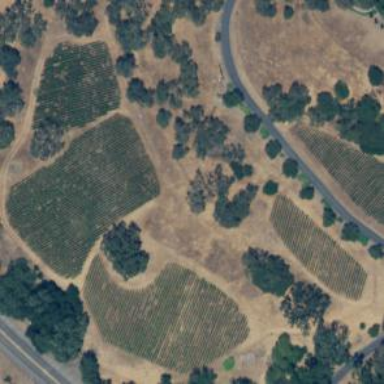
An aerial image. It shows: Vineyard with wine grapes as the crop.